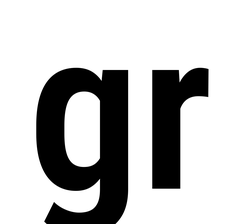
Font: Roboto_Condensed_SemiBold